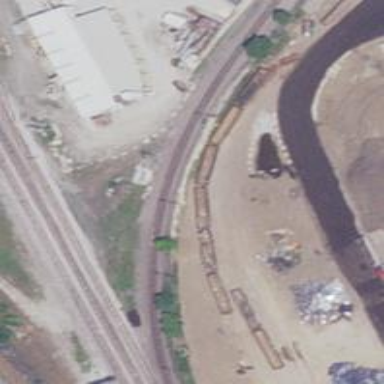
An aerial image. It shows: Railway siding with rails.